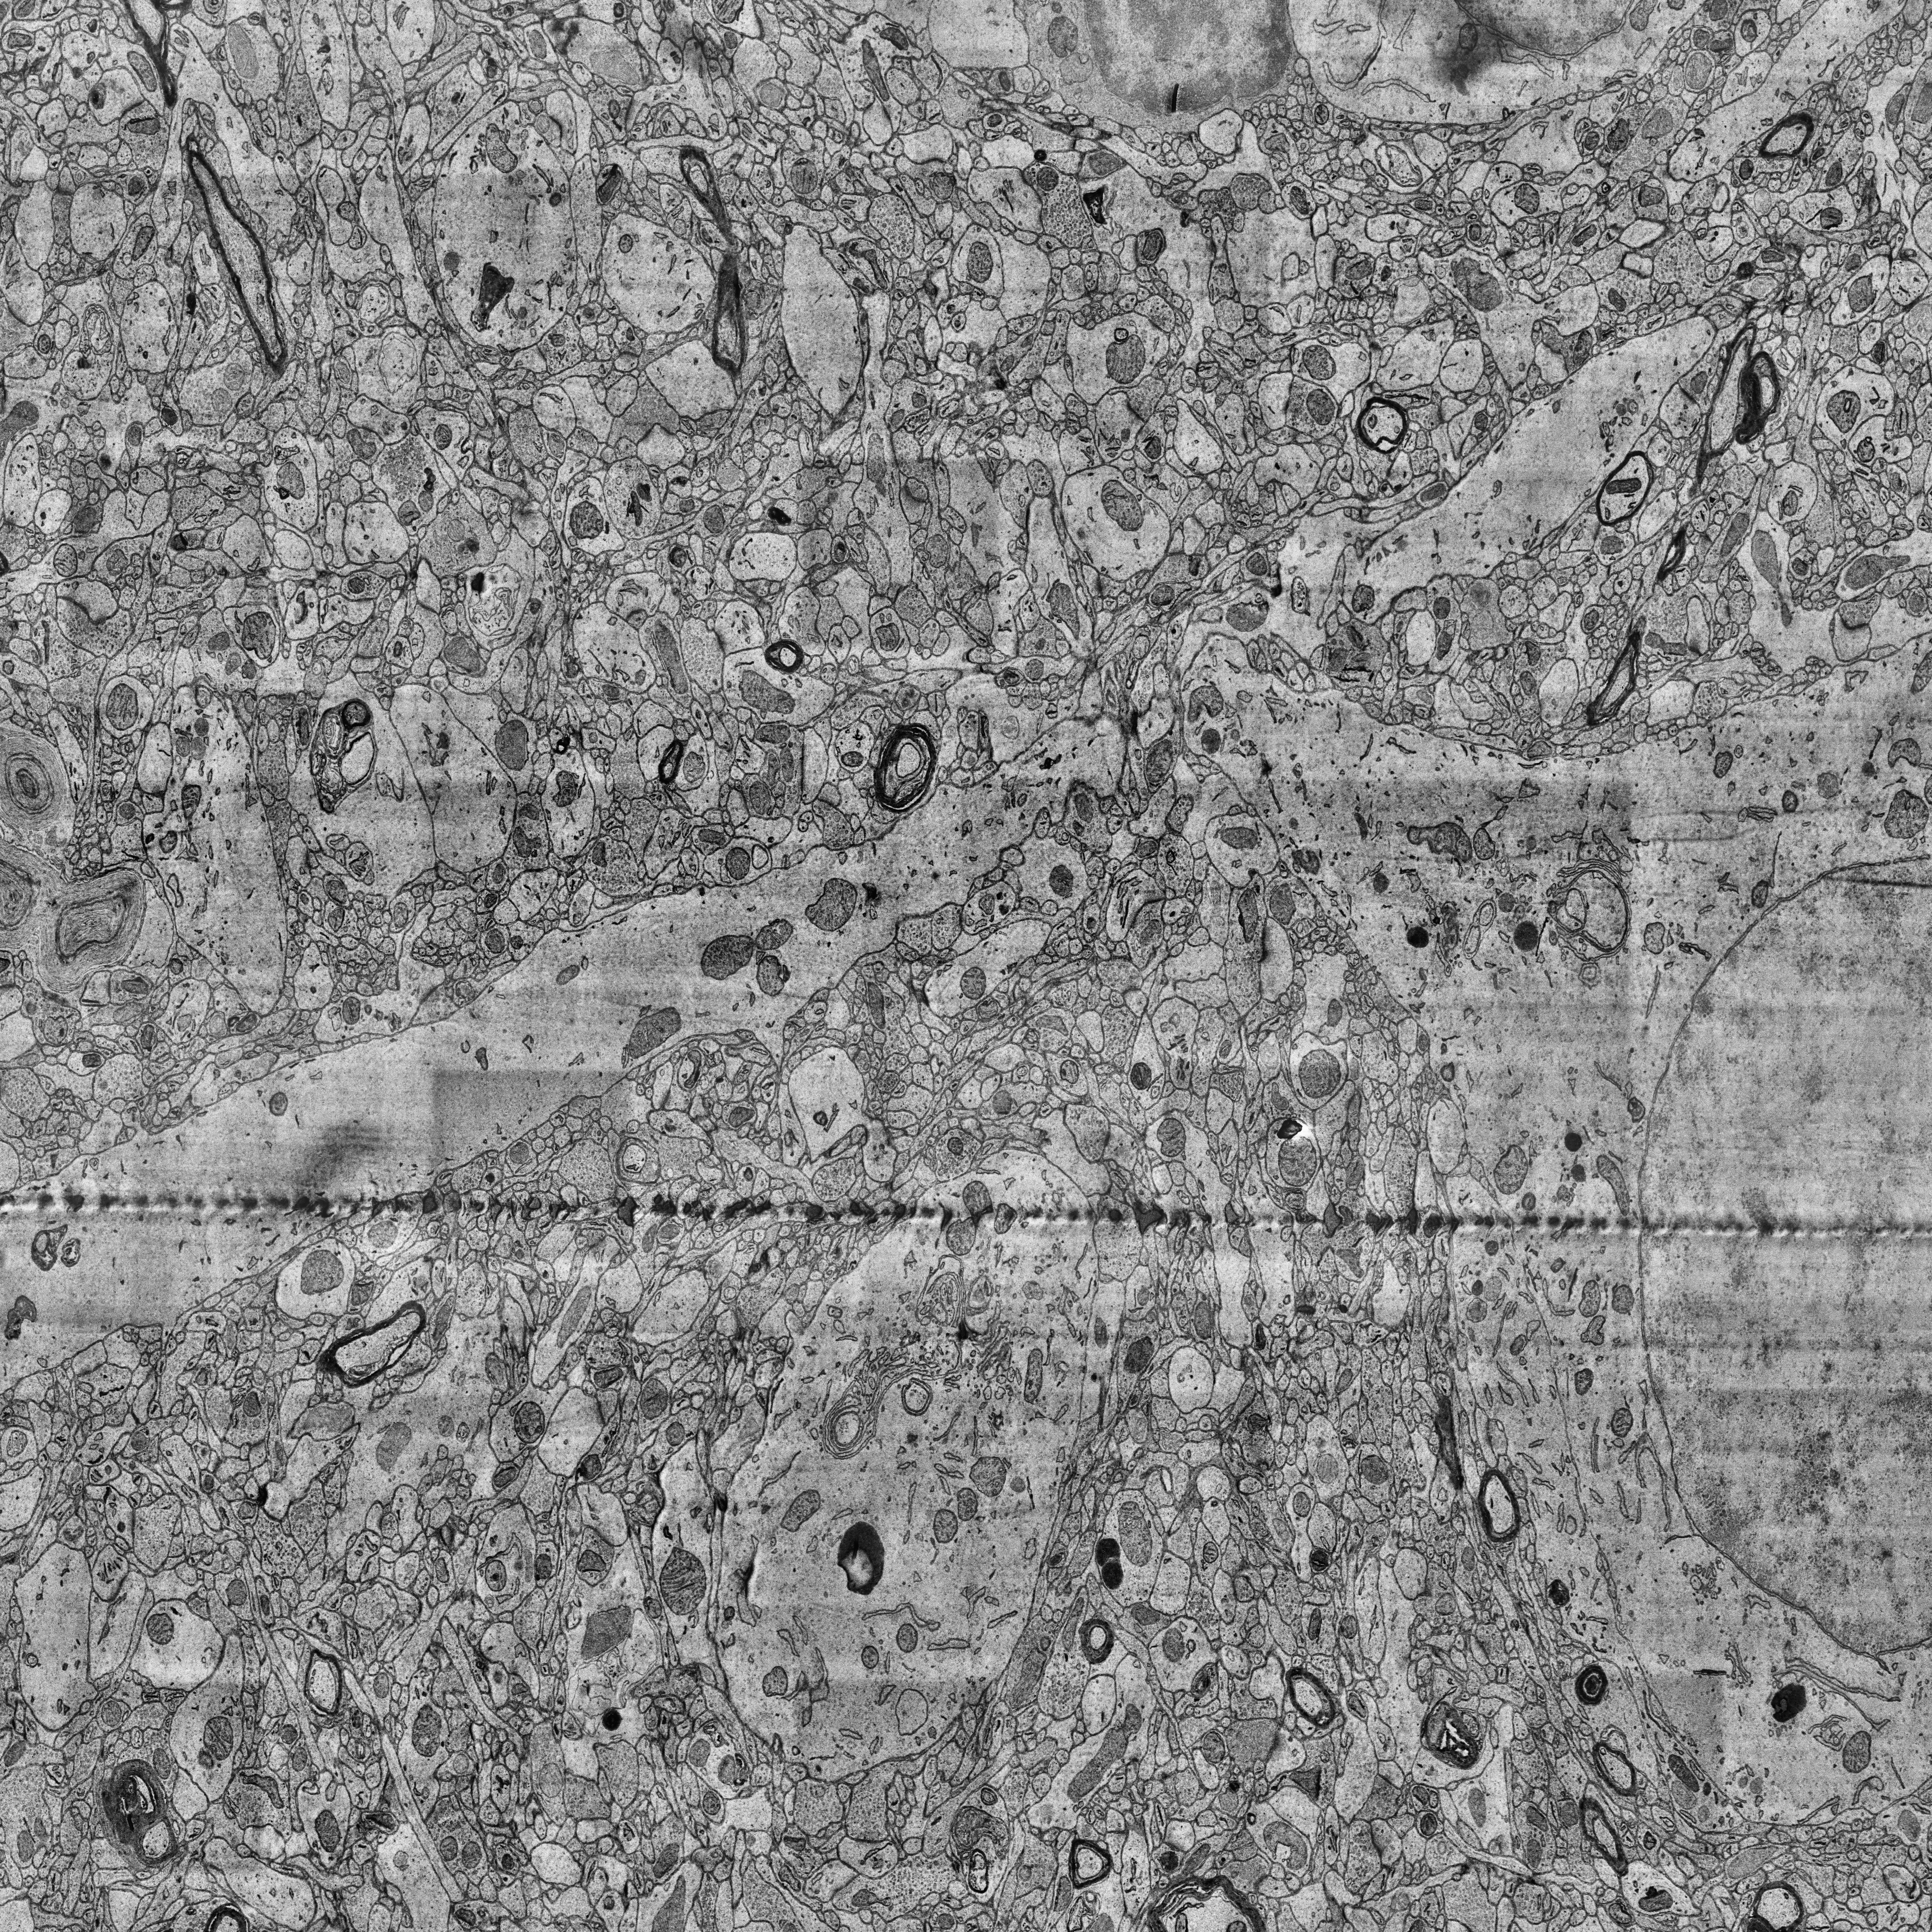
Electron microscopy slice of human cortex tissue
Slice depth (z): 296
Mitochondria instances in slice: 414